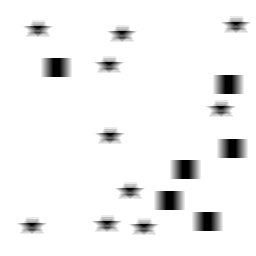
Squares: 6
Triangles: 0
Stars: 10
Total shapes: 16